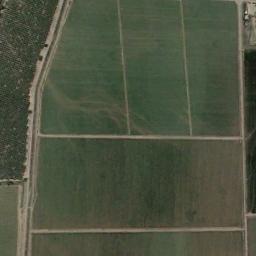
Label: rectangular_farmland